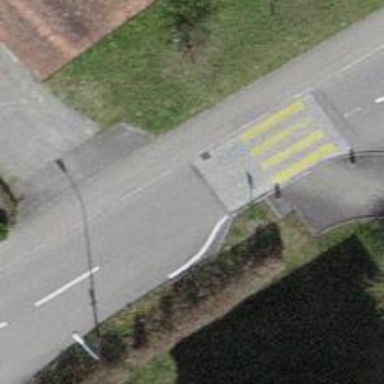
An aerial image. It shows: Marked crossing on the road.